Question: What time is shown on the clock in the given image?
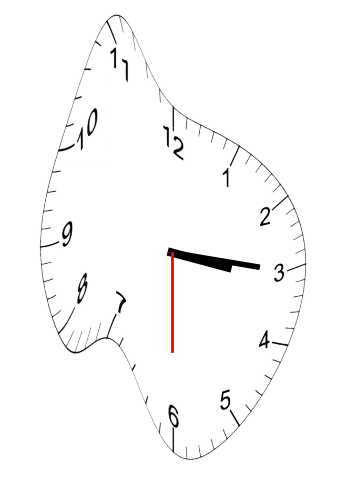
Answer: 03:15:30